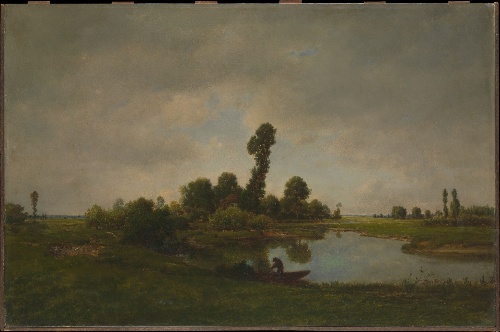
Title: A River Landscape
Artist: Théodore Rousseau
Artist bio: French, Paris 1812–1867 Barbizon
Date: ca. 1845–50
Object type: Painting
Classification: Paintings
Medium: Oil on wood
Dimensions: 16 3/8 x 24 7/8 in. (41.6 x 63.2 cm)
Department: European Paintings
Credit line: Bequest of Richard De Wolfe Brixey, 1943
Accession year: 1943
Repository: Metropolitan Museum of Art, New York, NY
Tags: Rivers|Landscapes|Boats